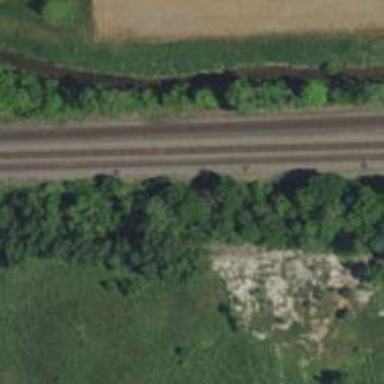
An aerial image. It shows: Railway track.